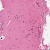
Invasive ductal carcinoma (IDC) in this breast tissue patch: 0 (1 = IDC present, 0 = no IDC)